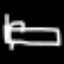
Label: bed